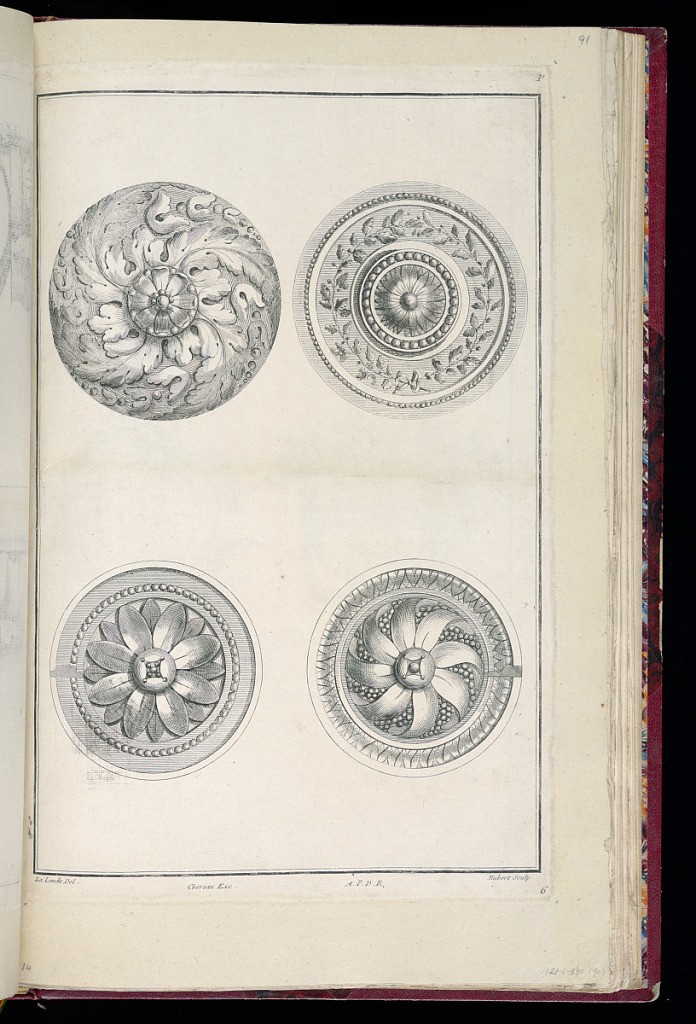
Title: Rosette Designs
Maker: Richard de Lalonde, French, active 1780–96
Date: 1785-1788
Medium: Etching on off-white laid paper
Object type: Print
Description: Four rosette designs. The rosette at upper left has swirling acanthus leaves; at upper right, bands of oak leaf and acorns, and bead course; at lower left, a bead course; at lower right, swirling lancet leaves, beading, and lamb tongue detail. The plate is signed and numbered.